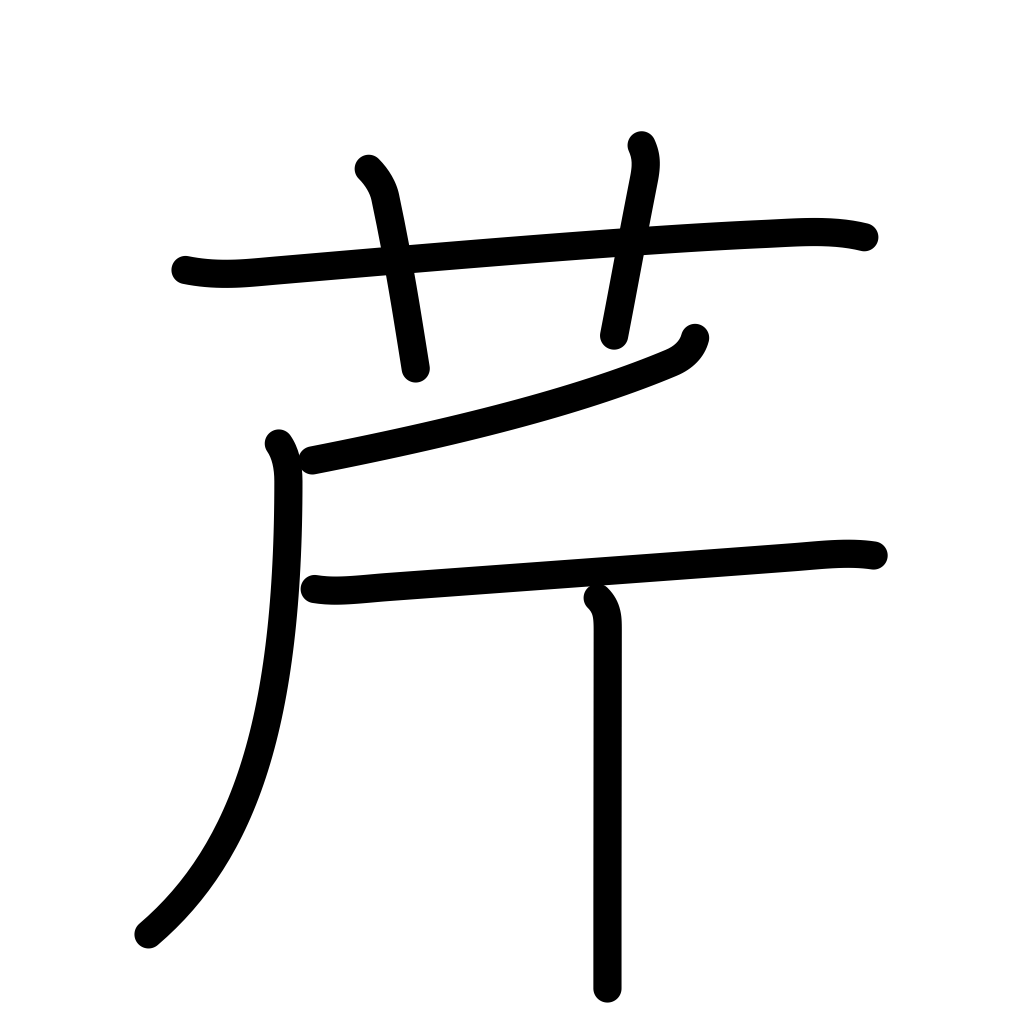
Meaning: parsley